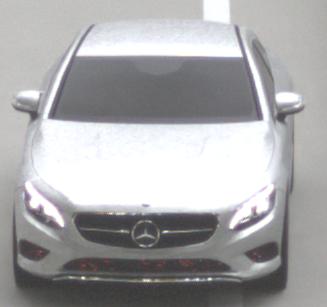
Make: Mercedes-Benz
Model: S 400 Coupé
Detailed model: S-Class (217) Coupé
Model produced from: 2015/10
Model produced until: 2017/09
Doors: 2
Color: white
Road condition: dry road
Daytime: morning or afternoon
Contrast: low contrast